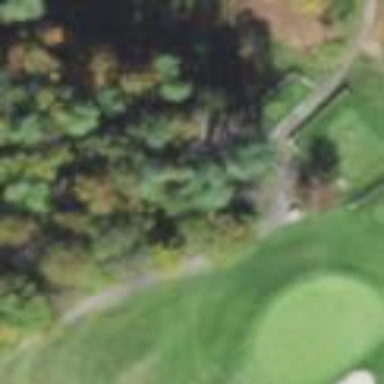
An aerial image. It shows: Golf green.